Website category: sports
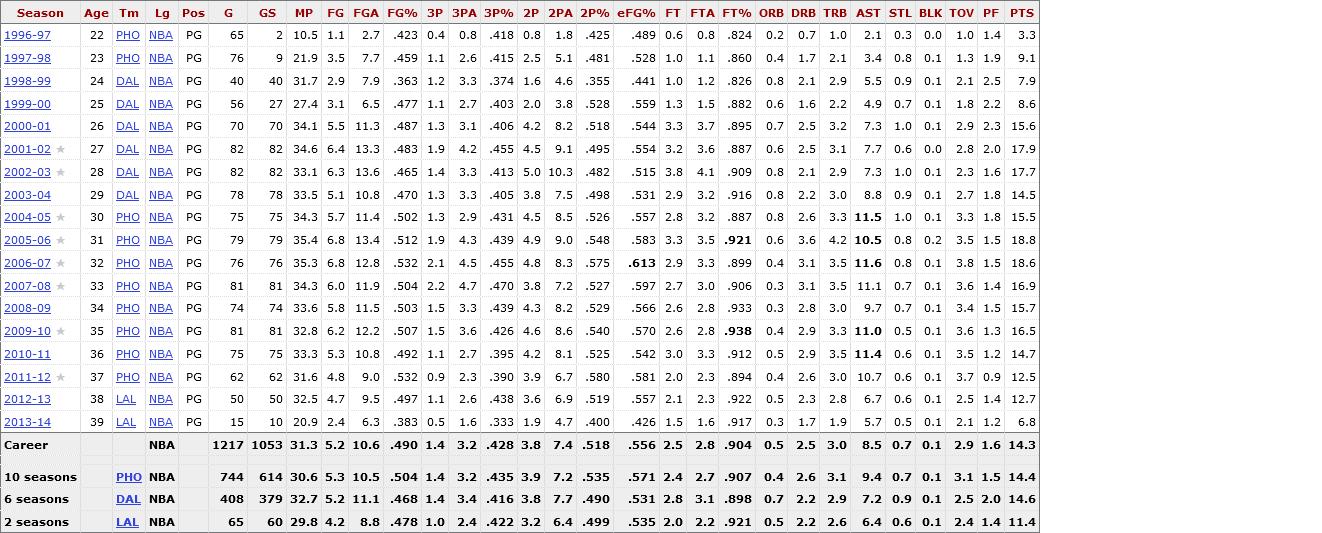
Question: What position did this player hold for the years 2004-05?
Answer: PG

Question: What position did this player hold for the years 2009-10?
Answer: PG

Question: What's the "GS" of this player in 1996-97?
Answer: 2

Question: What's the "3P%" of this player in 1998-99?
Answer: .374

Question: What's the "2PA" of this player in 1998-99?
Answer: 4.6

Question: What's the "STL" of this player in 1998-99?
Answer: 0.9

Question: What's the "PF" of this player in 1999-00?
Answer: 2.2

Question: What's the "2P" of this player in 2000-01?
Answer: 4.2

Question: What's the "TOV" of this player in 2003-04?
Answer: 2.7

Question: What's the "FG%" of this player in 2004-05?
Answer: .502

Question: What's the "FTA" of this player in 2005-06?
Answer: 3.5

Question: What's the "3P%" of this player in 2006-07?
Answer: .455

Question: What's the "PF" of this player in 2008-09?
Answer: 1.5

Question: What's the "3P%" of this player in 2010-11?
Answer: .395

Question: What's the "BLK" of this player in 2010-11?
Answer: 0.1

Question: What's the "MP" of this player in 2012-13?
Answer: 32.5

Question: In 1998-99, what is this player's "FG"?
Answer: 2.9

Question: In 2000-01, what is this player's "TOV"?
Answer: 2.9

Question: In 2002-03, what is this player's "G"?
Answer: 82

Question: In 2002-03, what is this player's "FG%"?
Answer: .465

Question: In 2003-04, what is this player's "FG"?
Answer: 5.1

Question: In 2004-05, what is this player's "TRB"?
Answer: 3.3

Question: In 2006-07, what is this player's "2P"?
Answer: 4.8

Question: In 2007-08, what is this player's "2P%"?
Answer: .527

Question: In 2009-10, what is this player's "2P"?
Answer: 4.6

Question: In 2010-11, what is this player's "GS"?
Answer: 75

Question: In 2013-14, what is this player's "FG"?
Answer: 2.4

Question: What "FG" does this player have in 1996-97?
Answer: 1.1

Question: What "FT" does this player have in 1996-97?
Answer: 0.6

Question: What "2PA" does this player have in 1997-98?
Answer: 5.1

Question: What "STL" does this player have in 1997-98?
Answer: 0.8

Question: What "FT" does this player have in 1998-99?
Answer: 1.0

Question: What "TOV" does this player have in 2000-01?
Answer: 2.9

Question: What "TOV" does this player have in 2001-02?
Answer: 2.8

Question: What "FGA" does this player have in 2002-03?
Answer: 13.6

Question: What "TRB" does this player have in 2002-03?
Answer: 2.9

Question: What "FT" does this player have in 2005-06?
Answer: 3.3

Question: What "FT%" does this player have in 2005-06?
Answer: .921

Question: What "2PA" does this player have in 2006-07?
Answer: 8.3

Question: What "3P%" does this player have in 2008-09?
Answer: .439

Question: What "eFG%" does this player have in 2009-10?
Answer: .570

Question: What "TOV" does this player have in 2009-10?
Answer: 3.6

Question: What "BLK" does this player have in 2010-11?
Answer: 0.1

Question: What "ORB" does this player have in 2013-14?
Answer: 0.3

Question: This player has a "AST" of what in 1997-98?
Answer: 3.4

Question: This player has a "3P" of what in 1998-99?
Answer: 1.2

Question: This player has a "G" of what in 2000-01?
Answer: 70

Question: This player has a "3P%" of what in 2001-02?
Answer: .455

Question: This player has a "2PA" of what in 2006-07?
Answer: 8.3

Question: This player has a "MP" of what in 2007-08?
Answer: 34.3

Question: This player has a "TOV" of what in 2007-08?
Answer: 3.6

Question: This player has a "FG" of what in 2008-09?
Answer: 5.8

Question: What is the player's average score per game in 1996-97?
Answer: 3.3

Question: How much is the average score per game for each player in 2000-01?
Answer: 15.6

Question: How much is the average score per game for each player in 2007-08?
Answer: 16.9

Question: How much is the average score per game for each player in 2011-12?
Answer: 12.5

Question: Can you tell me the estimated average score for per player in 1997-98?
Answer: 9.1

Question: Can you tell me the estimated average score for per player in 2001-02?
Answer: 17.9

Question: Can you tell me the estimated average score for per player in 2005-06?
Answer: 18.8

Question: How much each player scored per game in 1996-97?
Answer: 3.3

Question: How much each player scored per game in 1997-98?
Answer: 9.1

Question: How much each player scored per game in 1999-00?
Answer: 8.6

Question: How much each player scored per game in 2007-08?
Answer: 16.9

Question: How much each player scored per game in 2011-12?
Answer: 12.5